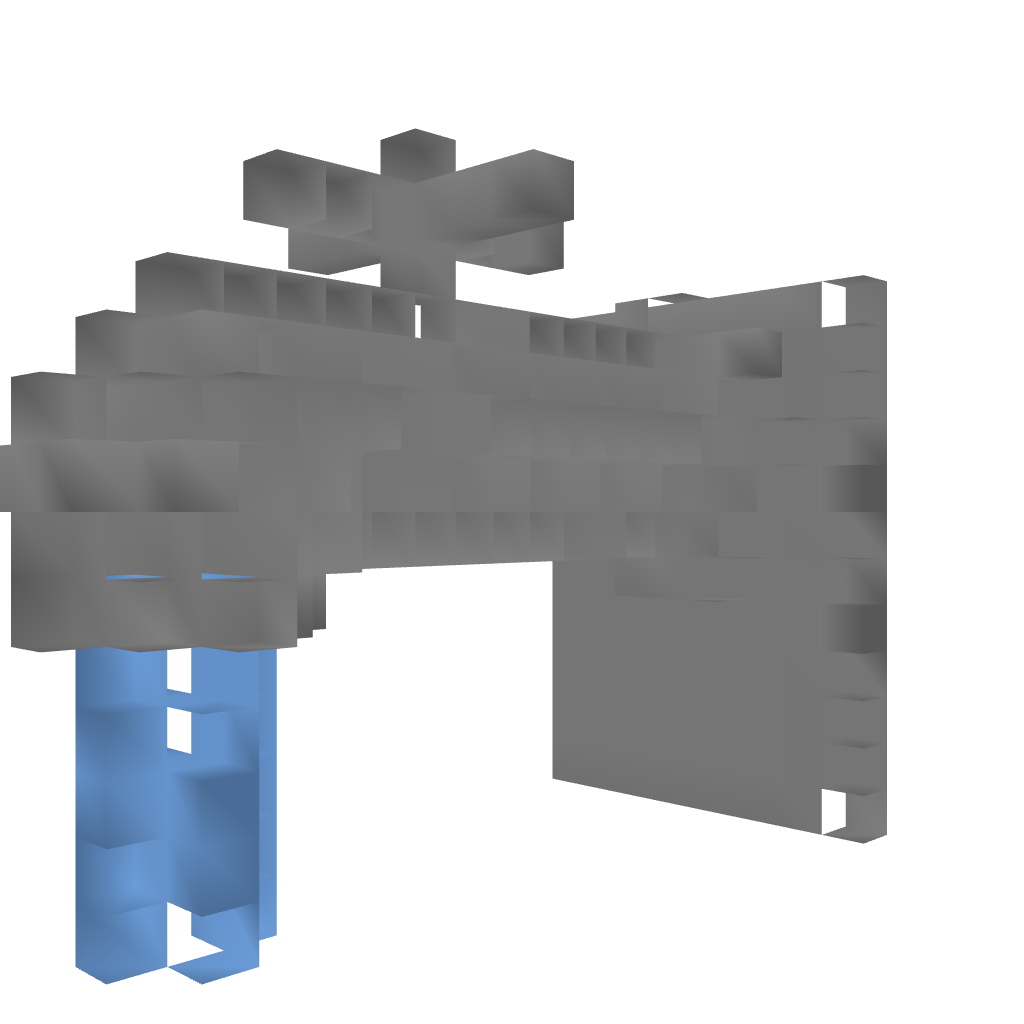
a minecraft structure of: Fantasy Faucet high quality